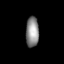
Tissue: lung
Cell type: Endothelial cells
Senescence score: 0.6066
Nuclear area (px): 385
Mean DAPI intensity: 139.395